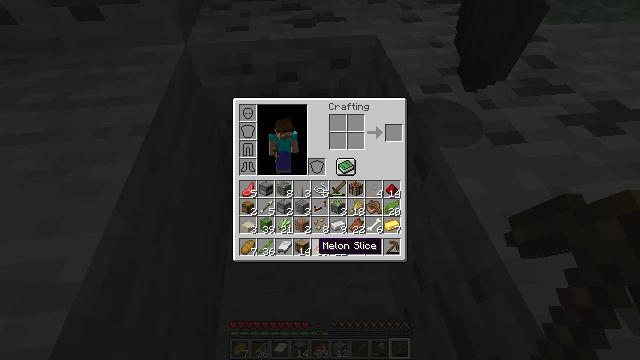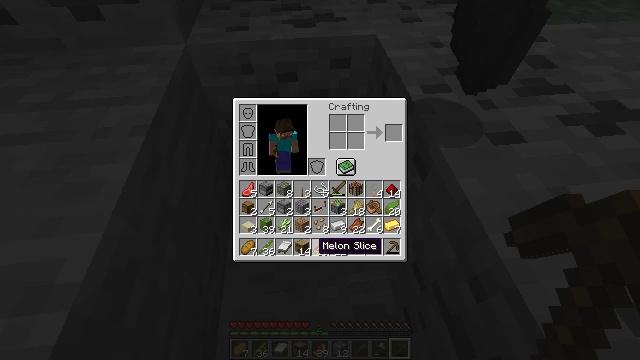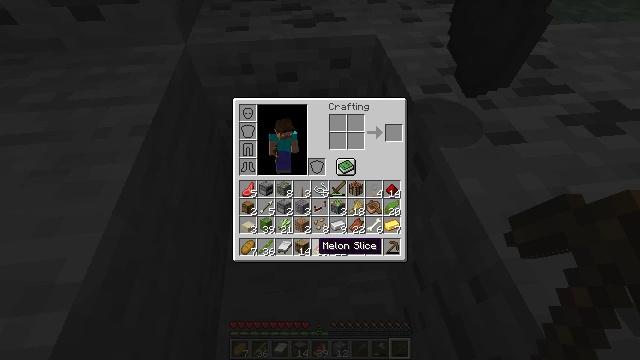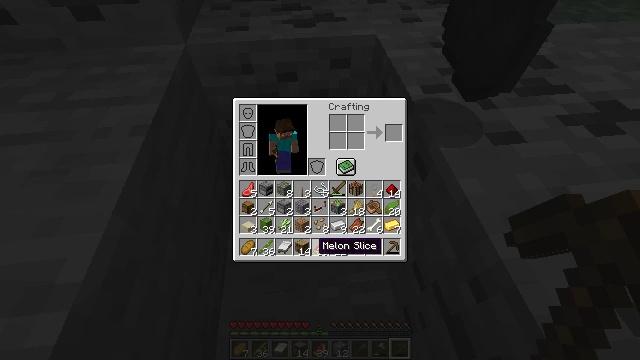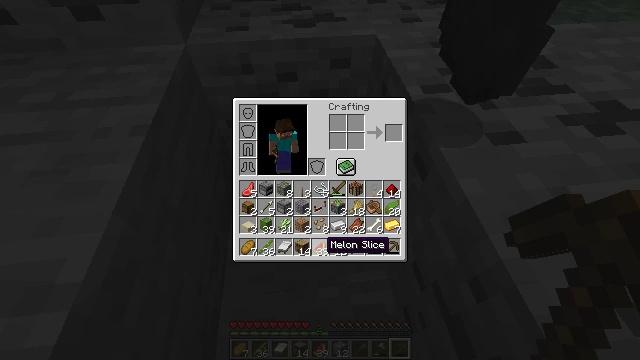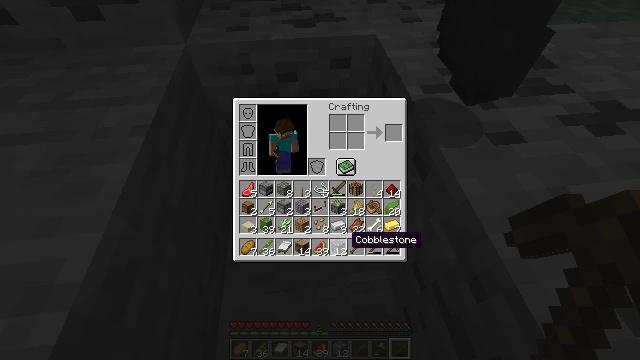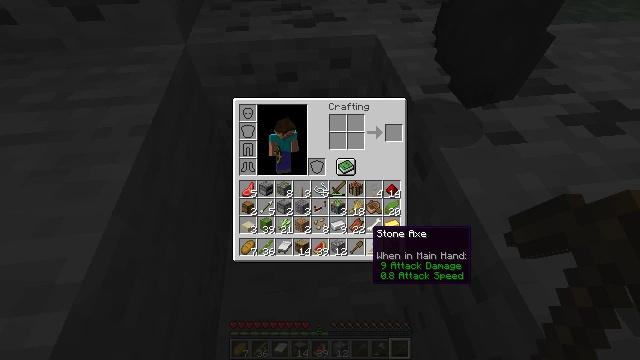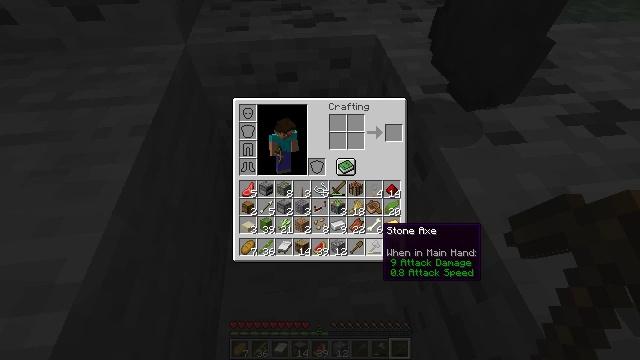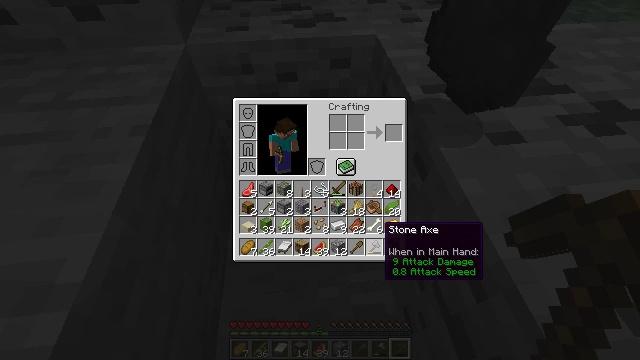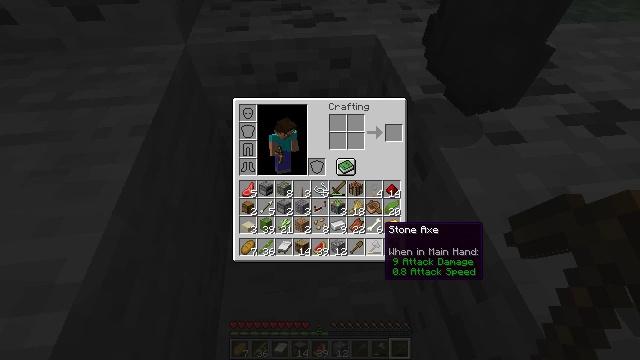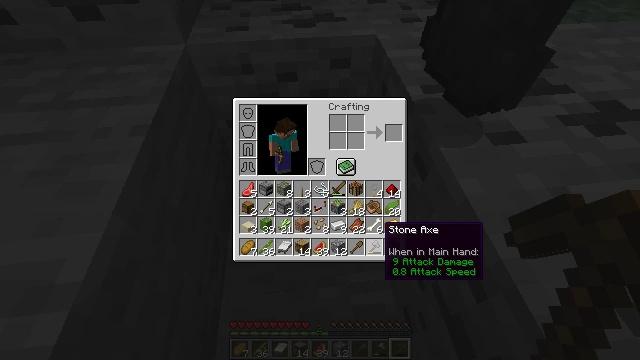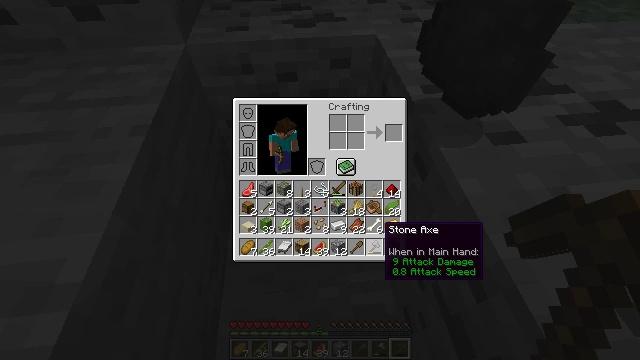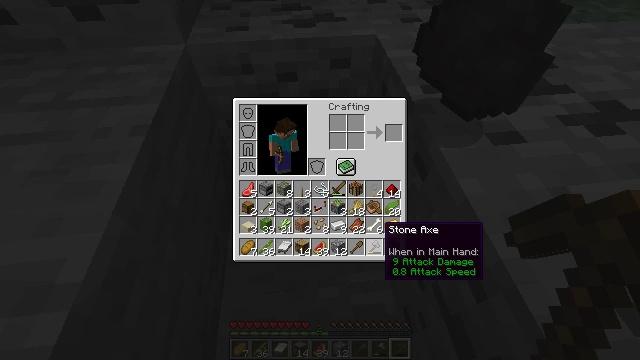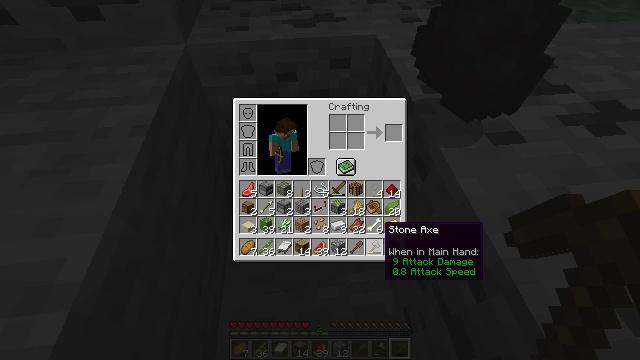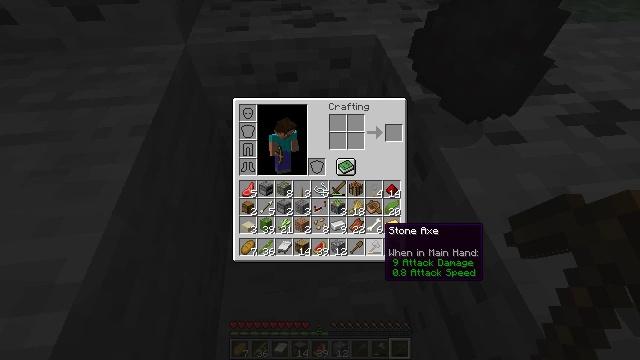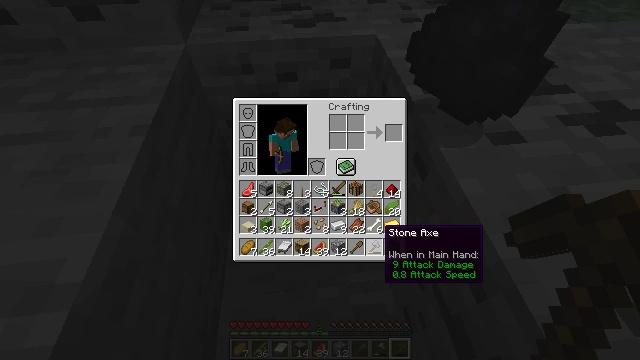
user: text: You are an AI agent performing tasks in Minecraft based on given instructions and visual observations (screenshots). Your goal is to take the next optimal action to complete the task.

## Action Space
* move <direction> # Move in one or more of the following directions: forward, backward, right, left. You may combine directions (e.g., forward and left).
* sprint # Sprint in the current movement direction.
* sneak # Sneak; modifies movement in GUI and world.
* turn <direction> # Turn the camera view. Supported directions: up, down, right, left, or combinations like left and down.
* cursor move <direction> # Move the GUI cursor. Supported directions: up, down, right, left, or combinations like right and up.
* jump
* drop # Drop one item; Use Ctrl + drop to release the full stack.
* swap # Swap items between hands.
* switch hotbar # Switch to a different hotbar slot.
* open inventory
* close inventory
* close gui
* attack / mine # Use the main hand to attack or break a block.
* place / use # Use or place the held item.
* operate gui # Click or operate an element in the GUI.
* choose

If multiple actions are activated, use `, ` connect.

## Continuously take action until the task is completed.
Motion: motion action
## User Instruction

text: Remove an arrow from the inventory.
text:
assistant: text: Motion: no_op
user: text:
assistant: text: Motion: no_op
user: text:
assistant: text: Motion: no_op
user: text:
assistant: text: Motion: cursor move right
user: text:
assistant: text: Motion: cursor move right
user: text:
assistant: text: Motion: cursor move right
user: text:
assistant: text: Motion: cursor move right
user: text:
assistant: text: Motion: no_op
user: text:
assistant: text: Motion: no_op
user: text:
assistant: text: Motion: no_op
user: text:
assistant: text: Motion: no_op
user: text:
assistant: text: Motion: no_op
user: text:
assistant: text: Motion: no_op
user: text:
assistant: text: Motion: no_op
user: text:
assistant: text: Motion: no_op
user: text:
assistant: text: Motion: no_op
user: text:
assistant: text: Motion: no_op
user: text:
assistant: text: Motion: no_op
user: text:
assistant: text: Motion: no_op
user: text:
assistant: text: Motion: no_op
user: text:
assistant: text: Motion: no_op
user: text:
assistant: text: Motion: no_op
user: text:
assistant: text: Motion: no_op
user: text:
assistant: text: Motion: no_op
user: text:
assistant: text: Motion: no_op
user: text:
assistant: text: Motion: no_op
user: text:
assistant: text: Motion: no_op
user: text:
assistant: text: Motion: no_op
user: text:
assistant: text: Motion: no_op
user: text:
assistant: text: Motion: no_op